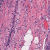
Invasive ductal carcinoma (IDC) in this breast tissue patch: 0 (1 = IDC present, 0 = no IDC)